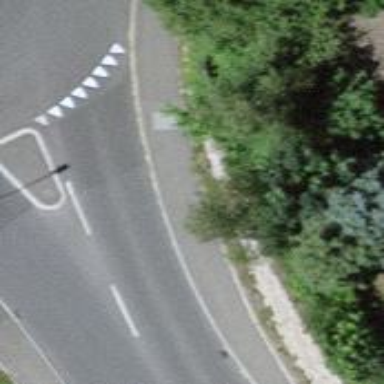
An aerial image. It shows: Kerb barrier.